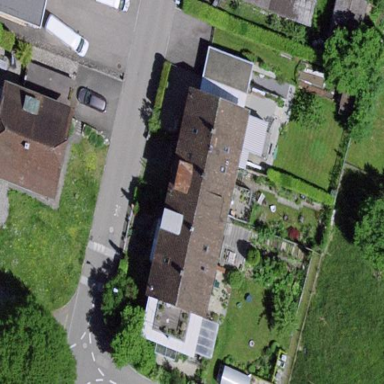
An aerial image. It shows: Terrace building with gabled roof.